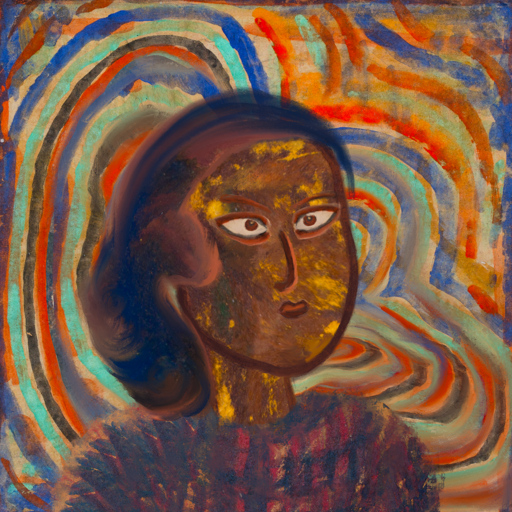
Background: Sisters, Head And Neck Side: Comrade, Face Side: Roy_Bahadur, Bust: In_The_Sun, Hair Side: Mother_And_Son_Son, Head Accessory: Blank, Second Necklace: Blank, Necklace: Blank, Baby: Blank